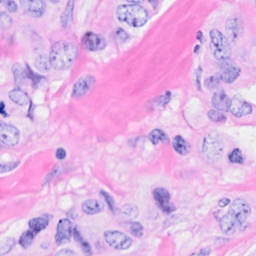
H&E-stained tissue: Breast